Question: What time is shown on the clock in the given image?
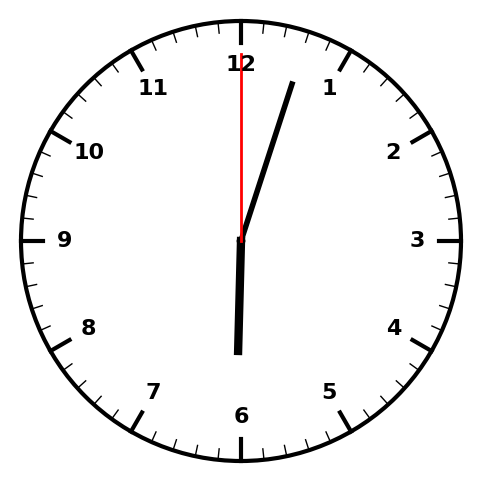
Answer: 06:03:00